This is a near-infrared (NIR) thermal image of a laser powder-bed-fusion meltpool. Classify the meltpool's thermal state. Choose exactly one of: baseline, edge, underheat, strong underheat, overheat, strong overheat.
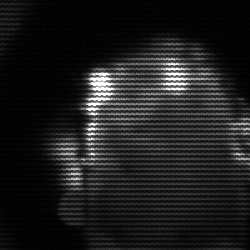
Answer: baseline